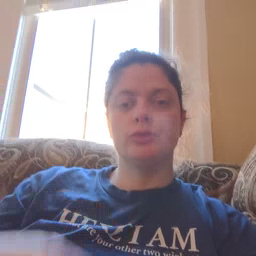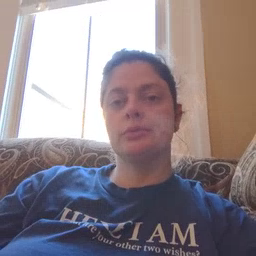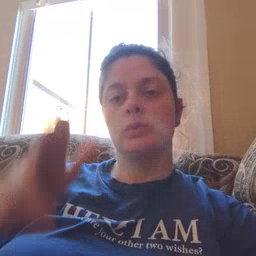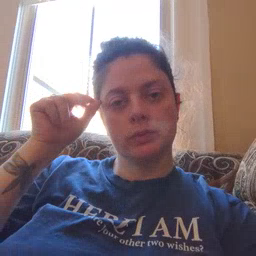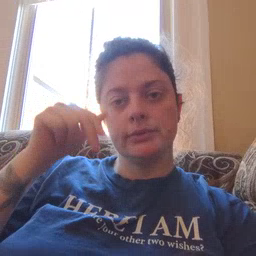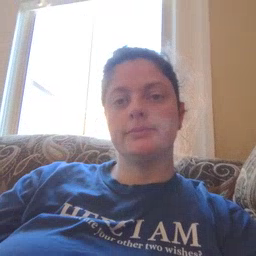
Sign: horse